Question: i've created a page where in the content area I am trying to create two columns using div float left but when i increase the the height of columns my footer collapses. here is the initial fiddle without columns : <URL>
here is the entire code of my html and css
'''
<!DOCTYPE html PUBLIC "-//W3C//DTD XHTML 1.0 Transitional//EN" "http://www.w3.org/TR/xhtml1/DTD/xhtml1-transitional.dtd">
<html xmlns="http://www.w3.org/1999/xhtml">
<head>
<meta http-equiv="Content-Type" content="text/html; charset=utf-8" />
<title>Contact | Chaithanya Public School</title>
<link rel="stylesheet" href="style.css" />
<link href='http://fonts.googleapis.com/css?family=Open+Sans' rel='stylesheet' type='text/css'>
</head>
<body id="body1">
<div class="container">
<div class="header">
<div style="float:left; width:300px; margin-top:5px;">
<img src="images/logotext.png" /></div>
</div><!-- header ends-->
<div class="menudiv">
<div class="menu">
<ul>
<li><a href="#">Home</a></li>
<li><a href="#">About</a>
<ul>
<li><a href="#">School</a></li>
<li><a href="#">Vision and Mission </a></li>
<li><a href="#">Principal's desk</a>
<li><a href="#">Management</a>
</ul> </li>
<li><a href="#">Admission</a>
<ul>
<li><a href="#">Overview</a></li>
<li><a href="#">Download application form</a></li>
</ul> </li>
<li><a href="#">Gallery</a></li>
<li><a href="#">School Calander</a></li>
<li><a href="#">News & Events</a></li>
<li><a href="#">Career</a></li>
<li><a href="#">Contact</a></li>
</ul>
</div>
</div><!-- menu div ends-->
<div class="content">
<br />
<div class="heading">Contact</div>
<br />
<br />
</div><!-- Content ends-->
</div><!-- container ends-->
<div class="footer">
<div class="footerbox">
<div class="footerbox1">
<!-- box1 -->
<ul id="footerul">
<p id="footerli" class="footerhead">About</p>
<li><a href="about-school.php">School</a></li>
<li><a href="vision-mission.php">Vission & Mission</a></li>
<li><a href="management.php">Management</a></li>
</ul>
</div> <!-- box1 end -->
<div class="footerbox2"> <!-- box2 -->
<ul id="footerul">
<p id="footerli" class="footerhead">Admission</p>
<li><a href="admission.php">Overview</a></li>
<li><a href="images/Admission_Application.pdf">Application</a></li>
<li><a href="documents-to-be-submitted.php">Documents</a></li>
</ul>
</div> <!-- box2 end -->
<div class="footerbox2"> <!-- box3 -->
<ul id="footerul">
<p id="footerli" class="footerhead">School</p>
<li><a href="calander.php">Calander</a></li>
<li><a href="gallery.php">Gallery</a></li>
<li><a href="careers.php">Careers</a></li>
</ul>
</div> <!-- box3 end -->
<div class="footerbox2"> <!-- box4 -->
<ul id="footerul">
<p id="footerli" class="footerhead"> Contact</p>
<li style="color:#929497;"><PHONE> 1080</li>
<li style="color:#929497;">Info@chaithanyaschool.com</li>
<li><a href="map_direction.php">Map Directions</a></li>
</ul>
</div> <!-- box4 end -->
<div class="footerbox3" style="padding-top:45px; padding-left:70px;"> <!-- box5 -->
<table border="0" style="float:right">
<tr>
<td><a href="https://www.facebook.com/ChaithanyaPublicSchool" id="facebook"></a></td>
<td><a href="https://twitter.com/cps_krishnapura" id="twitter"></a></td> </tr>
</table>
<table border="0" style="float:right; width:220px;">
<tr>
<td id="footerul" style="text-align:right; color:#929497;">©️ 2013 Chaithanya Public School</td>
</tr><tr>
<td id="footerul" style="text-align:right; color:#929497;">All Rights Reserved</td> </tr>
</table>
</div> <!-- box5 end -->
</div>
</div>
</body>
</html>
body {
margin:0px;
padding:0px;
/* fallback */
background-color: #3A454B;
background: url(images/linear_bg_2.png);
background-repeat: repeat-x;
/* Safari 4-5, Chrome 1-9 */
background: -webkit-gradient(linear, 0% 0%, 0% 100%, from(#3A454B), to(#2F2727));
/* Safari 5.1, Chrome 10+ */
background: -webkit-linear-gradient(top, #3A454B, #D9E0E6);
/* Firefox 3.6+ */
background: -moz-linear-gradient(top, #3A454B, #D9E0E6);
/* IE 10 */
background: -ms-linear-gradient(top, #3A454B, #D9E0E6);
/* Opera 11.10+ */
background: -o-linear-gradient(top, #3A454B, #D9E0E6);
}
#body
{
background:url(images/head_bg.jpg) repeat-x;
}
#body1
{
/* background:url(images/head_bg1.jpg) repeat-x; */
}
.container
{
width:980px;
min-height:500px;
height:auto;
margin-left:auto;
margin-right:auto;
}
.header
{
width:980px;
height:100px;
}
.slider
{
width:976px;
height:230px;
border: 4px #fff solid;
}
.bar
{
margin-left: auto;
margin-right: auto;
margin-top:10px;
margin-bottom:10px;
padding: 0;
width: 980px;
height:30px;
background:#98AFC7;
-moz-border-radius: 3px;
-webkit-border-radius: 3px;
border-radius: 3px;
}
.content
{
margin-top:0px;
margin-bottom:10px;
width:980px;
min-height:500px;
height:auto;
background:#fff;
/* border:1px solid #000;
-moz-border-radius: 1px;
-webkit-border-radius: 1px; */
}
.footer
{
padding-top:20px;
height:250px;
background:#111312;
}
.footerbox
{
width:980px;
height:250px;
margin-left:auto;
margin-right:auto;
}
.footerbox1
{
float:left;
height:200px;
width:150px;
}
.footerbox2
{
float:left;
height:200px;
width:150px;
margin-left:3px;
}
.footerbox3
{
float:left;
height:200px;
width:220px;
}
#footerul {
list-style-type:none;
line-height:2.0em;
font-family: 'Droid Sans', sans-serif;
font-size: 12px;
}
#footerul a {
text-decoration:none;
list-style-type:none;
line-height:2.0em;
font-family: 'Droid Sans', sans-serif;
font-size: 12px;
color:#999;
}
#footerul a:hover{
list-style-type:none;
line-height:2.0em;
font-family: 'Droid Sans', sans-serif;
font-size: 12px;
color:#FFF;
}
#footerli {
border-bottom:1px solid #666;
padding-bottom:5px;
}
.footerhead
{
/*color:#C36241; */
color:#81C1ED;
font-size: 14px;
font-family: 'Open Sans', sans-serif;
}
#facebook
{
display: block;
width:32px;
height:32px;
background:url(images/facebook_dark.png) no-repeat;
}
#facebook:hover
{
background:url(images/facebook_active.png) no-repeat;
}
#twitter
{
display: block;
width:32px;
height:32px;
background:url(images/twitter_dark.png) no-repeat;
}
#twitter:hover
{
background:url(images/twitter_active.png) no-repeat;
}
.logotext
{
font-family: 'Open Sans', sans-serif;
color:#FFF;
font-size:37px;
margin:0px;
}
.logotext1
{
font-family: 'Open Sans', sans-serif;
font-size:20px;
margin:0px;
}
.link
{
color:#000;
text-decoration:underline;
}
.link:hover
{
text-decoration:none;
color:#0CC;
}
.text
{
font-family: 'Droid Sans', sans-serif;
font-size:14px;
line-height:25px;
margin:0px;
color:#000;
text-align:justify;
}
.heading
{
font-family: 'Oxygen', sans-serif;
font-size:16px;
padding-left:30px;
color:#4e5c64;
text-align:justify;
}
.heading1
{
font-family: 'Oxygen', sans-serif;
font-size:16px;
padding-left:30px;
color:#999;
text-align:justify;
}
.hblock1
{
width:320px;
height:200px;
background:#88C7F0;
-moz-border-radius: 3px;
-webkit-border-radius: 3px;
border-radius: 3px;
float:left;
margin-left:4px;
}
.hblock2
{
width:318px;
height:200px;
background:#88C7F0;
-moz-border-radius: 3px;
-webkit-border-radius: 3px;
border-radius: 3px;
margin-left:10px;
float:left;
}
.hblock3
{
width:318px;
height:200px;
background:#88C7F0;
-moz-border-radius: 3px;
-webkit-border-radius: 3px;
border-radius: 3px;
margin-left:10px;
float:left;
}
.addressbox
{
width:200px;
height:400px;
float:left;
}
.add
{
width:200px;
height:400px;
float:left;
}
.adressbox1
{
width:300px;
height:150px;
float:left;
margin-top:20px;
}
.adressbox2
{
width:300px;
height:120px;
float:left;
margin-top:10px;
}
.adressbox3
{
width:300px;
height:30px;
float:left;
margin-top:10px;
}
.adressbox4
{
width:300px;
height:30px;
}
.menudiv {
width:980px;
}
.menu {
font-family:'Open Sans', sans-serif;
font-size:14px;
}
.menu ul ul {
display: none;
}
.menu ul li:hover > ul {
display: block;
}
.menu ul {
background: #AEA79F;
margin: 0;
list-style: none;
position: relative;
padding: 0;
-moz-border-radius: 3px;
-webkit-border-radius: 3px;
}
.menu ul:after {
content:"";
clear: both;
display: block;
}
.menu ul li {
float: left;
padding-top: 10px;
padding-bottom: 7px;
border-bottom: 3px solid transparent;
}
.menu ul li:hover {
background: #2C001E;
border-bottom: 3px solid #2C001E;
}
.menu ul li:hover a {
color: #fff;
}
.menu ul li a {
color: #fff;
text-decoration: none;
}
.menu ul ul {
background: #2C001E;
padding: 0;
position: absolute;
top: 100%;
}
.menu ul ul li {
float: none;
position: relative;
}
.menu ul ul li a {
padding: 10px;
color:#000;
display: block;
}
.menu ul ul li a:hover {
background: #111312;
color: #fff;
}
.menu ul ul ul {
position: absolute;
left: 100%;
top:0;
padding: 0;
}
.menu ul ul ul li {
float: none;
border-top: 1px solid #6b727c;
border-bottom: 1px solid pink;
position: relative;
}
.menu ul ul ul li a {
padding: 10px;
color: #fff;
display: block;
}
.menu ul ul ul li a:hover {
background: #95CEF1;
color: #000;
}
.menu ul ul ul ul {
position: absolute;
left: 100%;
top:0;
}
.menu > ul > li > a {
border-right: 1px solid white;
display: block;
padding-left: 25px;
padding-right: 25px;
}
.menu > ul > li:last-child > a {
border-right: 0;
}
'''
here is what iam trying to do :
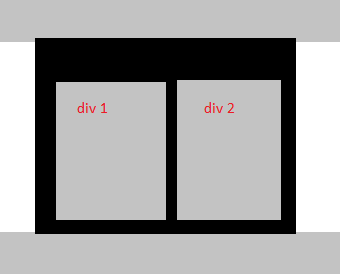
Answer: Clear your floats. Maybe using a '<div style="clear: both"></div>' just before your content ends:
<URL>